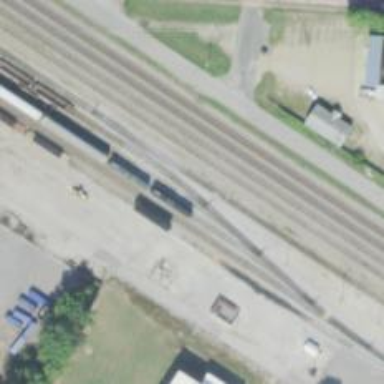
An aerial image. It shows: Railway siding for service.